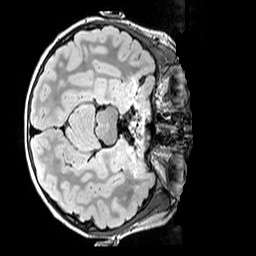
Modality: FLAIR
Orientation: axial
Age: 9
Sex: female
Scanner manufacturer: siemens
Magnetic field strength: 3 T
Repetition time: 5 s
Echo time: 0.388 s